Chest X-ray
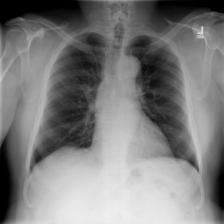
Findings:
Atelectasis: negative
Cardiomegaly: negative
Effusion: negative
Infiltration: negative
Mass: negative
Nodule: negative
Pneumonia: negative
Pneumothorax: negative
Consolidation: negative
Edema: negative
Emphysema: negative
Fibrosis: negative
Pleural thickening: negative
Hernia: negative